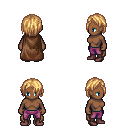
a pixel art fantasy rpg character, female body template, human, dark skin, brown cape, magenta pants, light blonde bangs hairstyle, maroon shoes, four views (front, back, left, right), 2x2 character sprite sheet, small pixel art, hard edges, no anti-aliasing